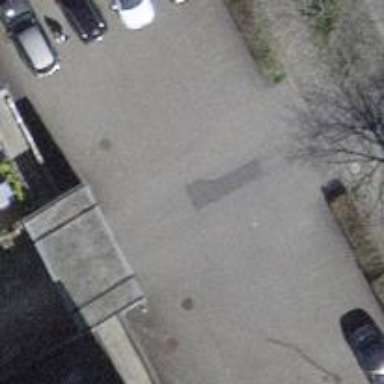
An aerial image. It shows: Parking entrance.